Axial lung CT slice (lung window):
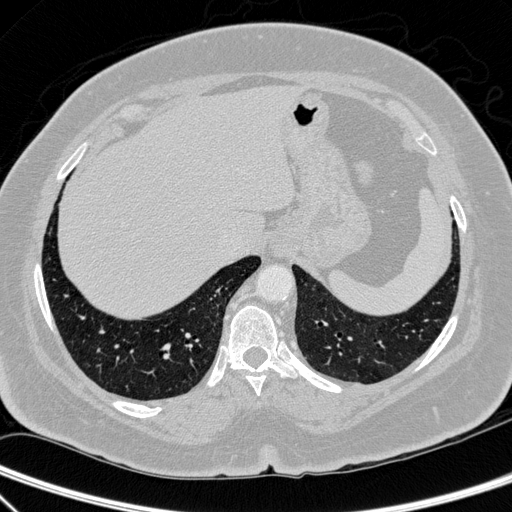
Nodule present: no